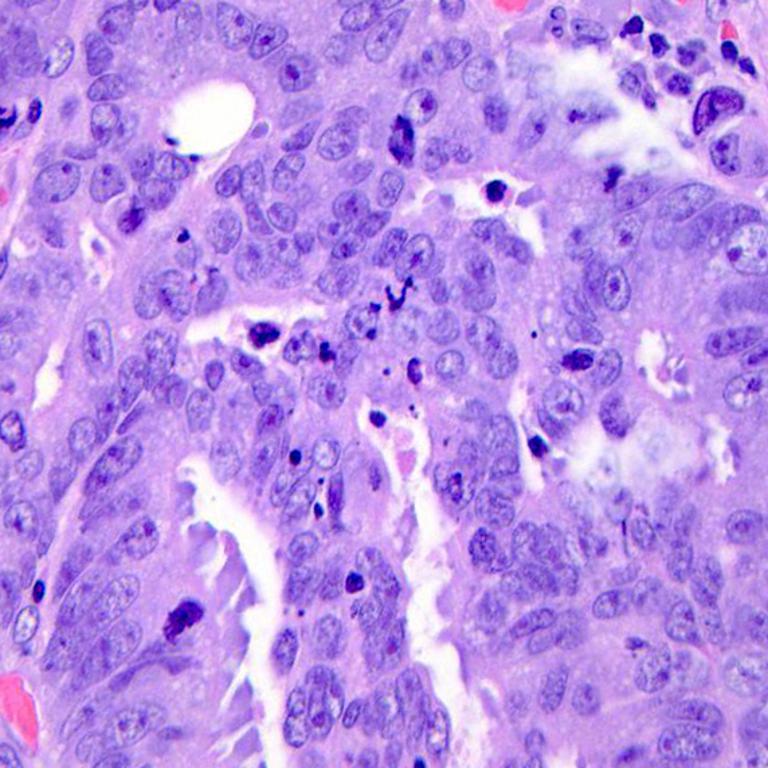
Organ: colon
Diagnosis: adenocarcinomas